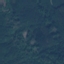
Land use / land cover: Forest